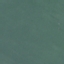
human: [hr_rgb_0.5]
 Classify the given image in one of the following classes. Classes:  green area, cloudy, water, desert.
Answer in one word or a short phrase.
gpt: water